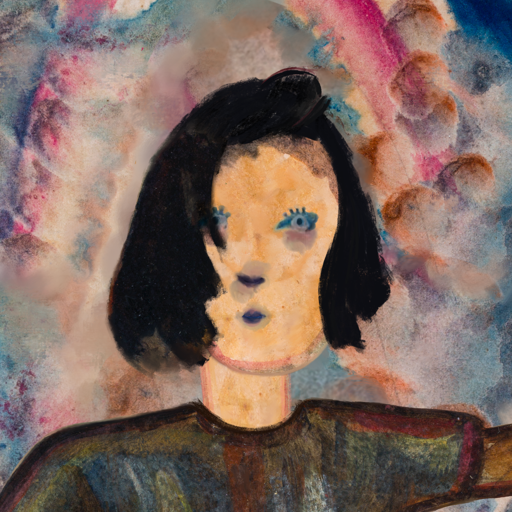
Background: Rupkatha, Head And Neck Front: Childish, Face Front: Hill_Girl, Bust: Mosgoul, Hair Front: Mosgoul, Head Accessory: Blank, Second Necklace: Blank, Necklace: Blank, Baby: Blank